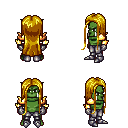
a pixel art fantasy rpg character, male body template, orc, green skin, gold arm armor, metal pants, blonde extra-long hairstyle, metal gloves, metal boots, four views (front, back, left, right), 2x2 character sprite sheet, small pixel art, hard edges, no anti-aliasing